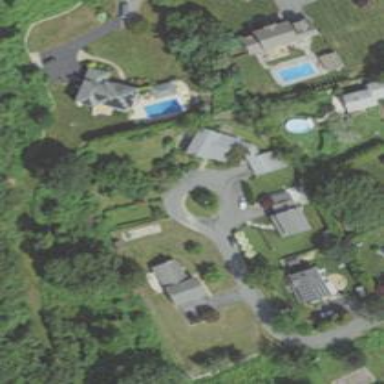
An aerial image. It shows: Residential road.